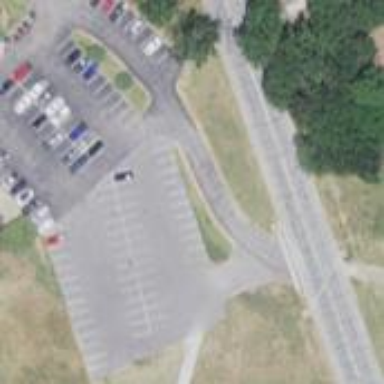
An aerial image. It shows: Parking area.